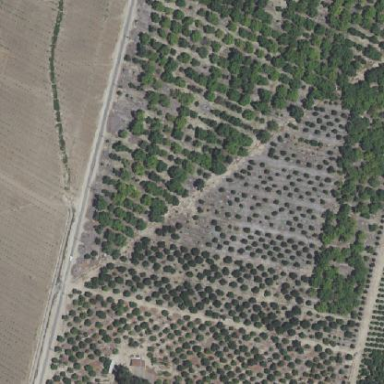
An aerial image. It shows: Orchard.